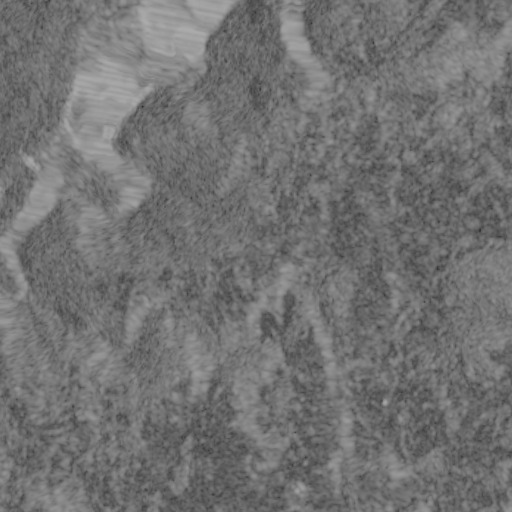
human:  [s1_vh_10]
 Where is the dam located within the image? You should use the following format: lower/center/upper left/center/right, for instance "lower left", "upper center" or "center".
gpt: The dam is located in the lower center of the image.
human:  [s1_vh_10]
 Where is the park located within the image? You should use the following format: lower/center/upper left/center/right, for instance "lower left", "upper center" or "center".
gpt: The park is located in the upper center of the image.
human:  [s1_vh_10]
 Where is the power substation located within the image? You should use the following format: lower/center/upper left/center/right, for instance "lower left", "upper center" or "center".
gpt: The power substation is located in the upper left of the image.
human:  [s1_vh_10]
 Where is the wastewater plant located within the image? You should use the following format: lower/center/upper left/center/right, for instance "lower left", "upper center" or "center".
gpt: The wastewater plant is located in the upper center of the image.
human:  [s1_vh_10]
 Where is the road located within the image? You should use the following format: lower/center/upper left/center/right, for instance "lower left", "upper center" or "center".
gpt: There is no road in the image.

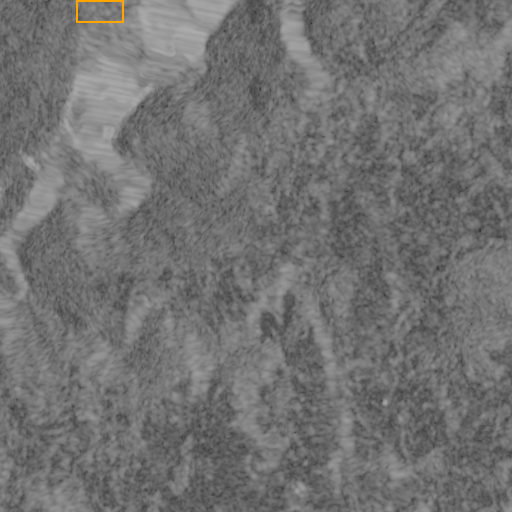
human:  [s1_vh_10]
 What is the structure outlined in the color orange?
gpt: The structure outlined in orange is a power substation.
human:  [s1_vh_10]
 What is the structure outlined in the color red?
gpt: There is no red outline.